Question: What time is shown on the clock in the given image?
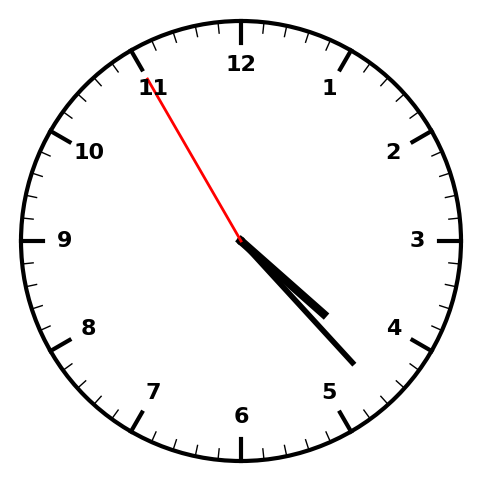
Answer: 04:22:55